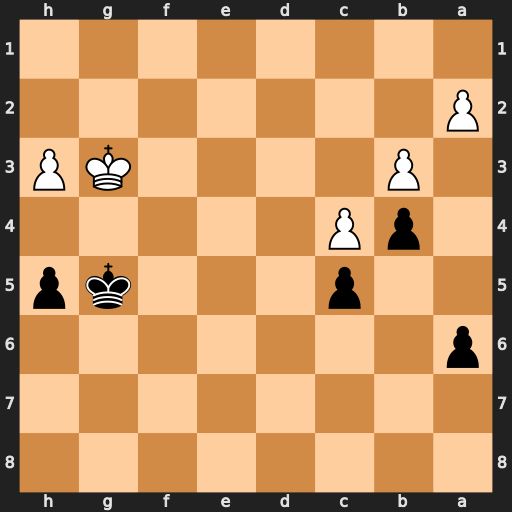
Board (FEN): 8/8/p7/2p3kp/1pP5/1P4KP/P7/8
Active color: b
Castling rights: -
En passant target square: -
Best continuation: h4+ Kf3 Kf5 Ke3 Ke5